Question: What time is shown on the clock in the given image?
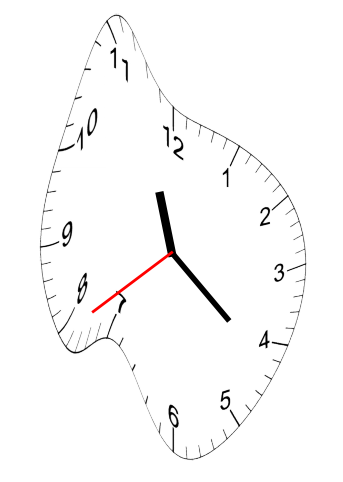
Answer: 11:21:39